Question: I am searching for the function i don't know the name.
please have a look on image you will understand what i am looking for.
any help will be appreciated.
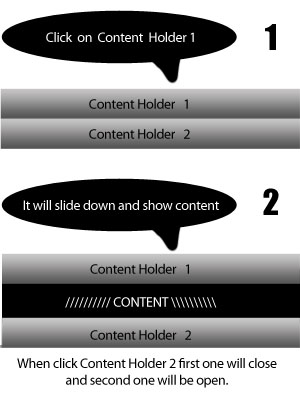
Answer: You're looking for a <URL>. There are plenty of plugins out there, one of which should suit your needs. Even if there isn't writing your own is pretty easy.